Aerial crown-view tile of a tropical tree (Barro Colorado Island, Panama), acquired 20250616:
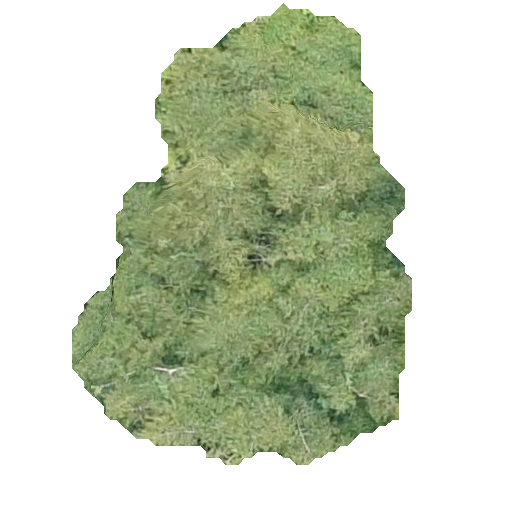
Species: Chrysophyllum cainito
GBIF accepted scientific name: Chrysophyllum cainito
Crown area: 160.428 m²